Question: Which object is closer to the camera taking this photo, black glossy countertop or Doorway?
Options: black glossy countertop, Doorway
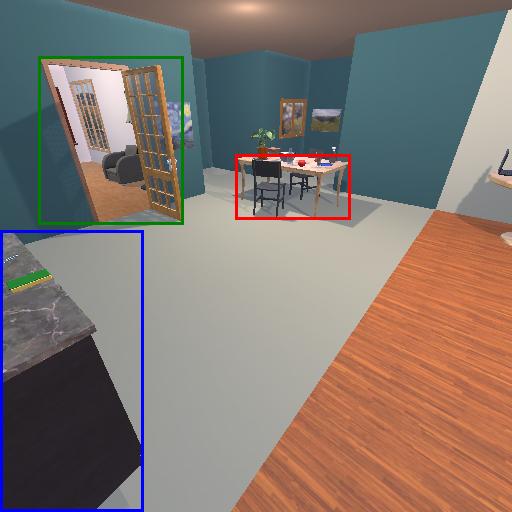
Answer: black glossy countertop